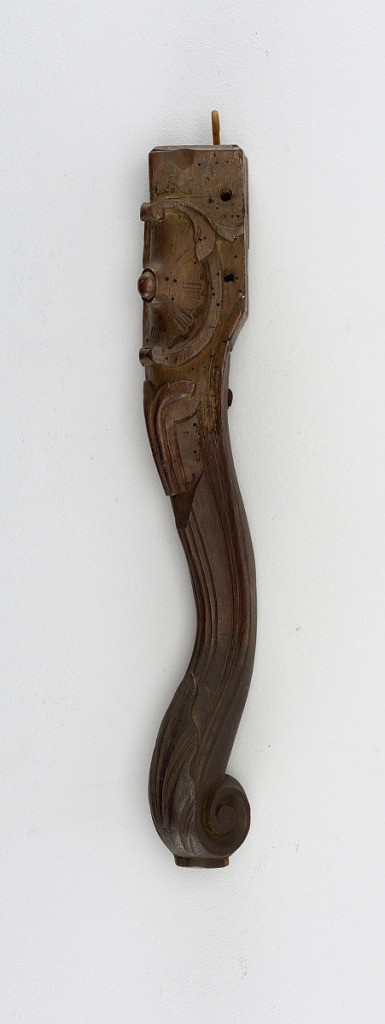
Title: Chair leg
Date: ca. 1725
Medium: Walnut
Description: Right front leg of a chair; scroll foot, cabochon on knee. Split and repaired; shaft and foot are modern replacements.